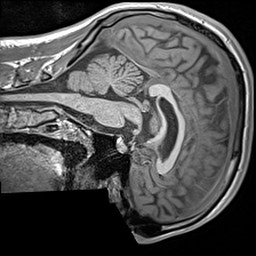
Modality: T1w
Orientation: sagittal
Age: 29
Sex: male
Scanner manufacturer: siemens
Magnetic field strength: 3 T
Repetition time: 1.6 s
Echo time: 0.00236 s